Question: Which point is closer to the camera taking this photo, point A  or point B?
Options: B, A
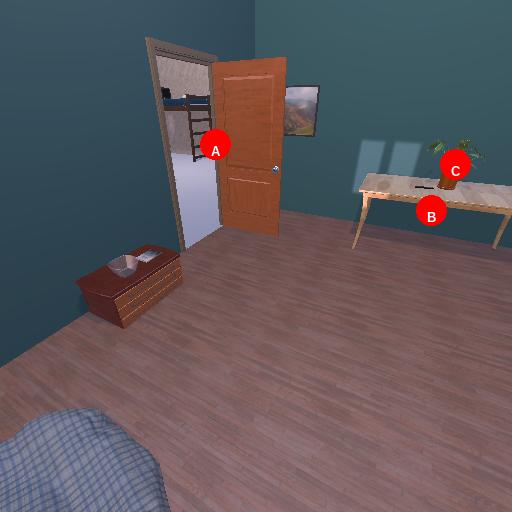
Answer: B